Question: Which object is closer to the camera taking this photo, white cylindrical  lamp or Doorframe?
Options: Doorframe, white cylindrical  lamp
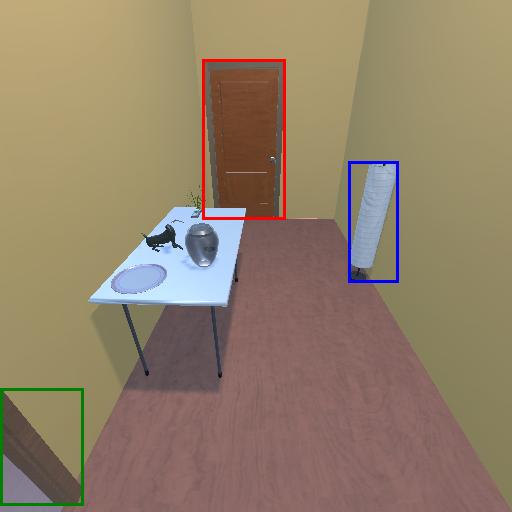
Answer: Doorframe